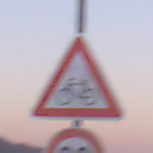
Verkehrszeichen: RadverkehrRechts
Zusatzzeichen unten: Geschwindigkeit30
Umgebung: Outdoor, Nature
Tageszeit: Dusk
Wetter: Clear
Licht: Natural
Jahreszeit: NotSpecified
Kontrast: LowContrast